Chest X-ray:
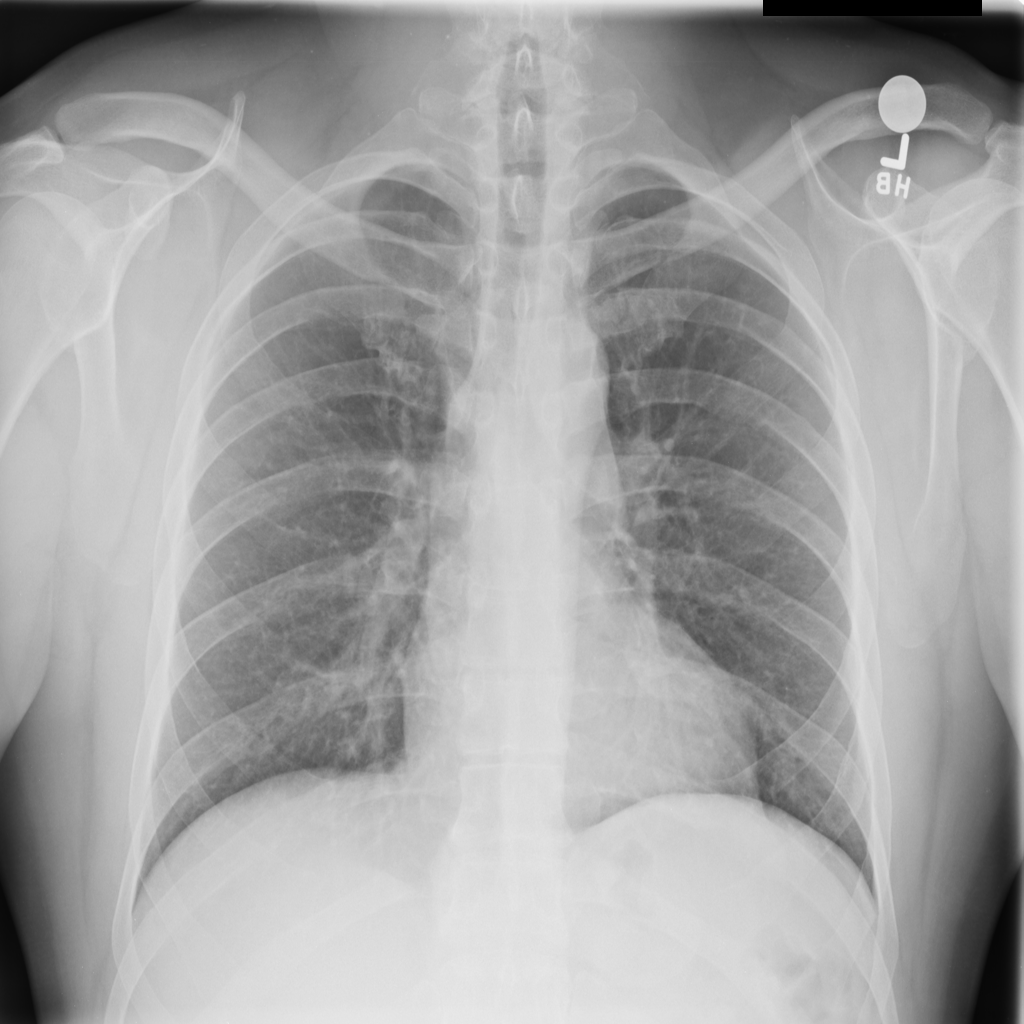
No abnormal finding: yes